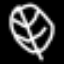
Label: leaf